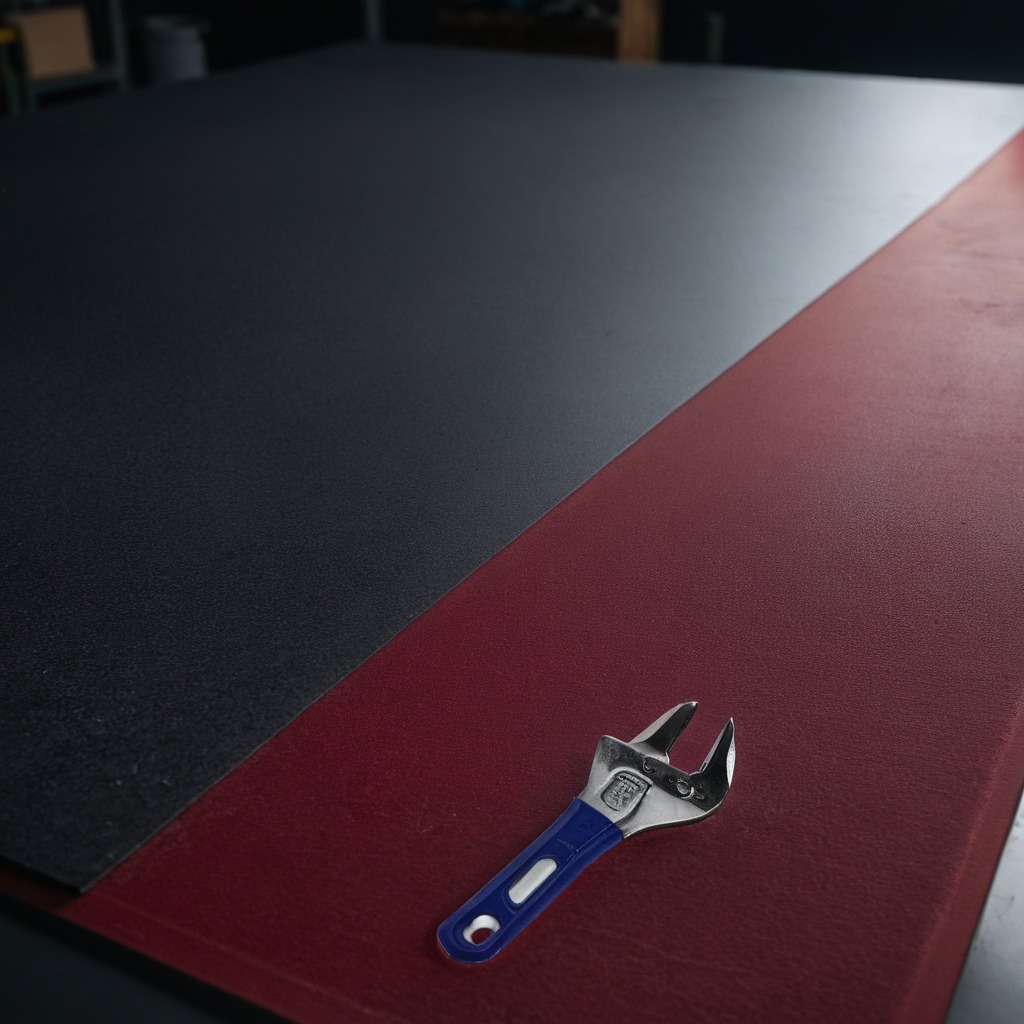
A wrench lies on the clean granite tabletop inside a workshop at night dim ambient light soft shadows worn but beneath the mat.